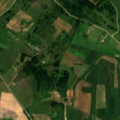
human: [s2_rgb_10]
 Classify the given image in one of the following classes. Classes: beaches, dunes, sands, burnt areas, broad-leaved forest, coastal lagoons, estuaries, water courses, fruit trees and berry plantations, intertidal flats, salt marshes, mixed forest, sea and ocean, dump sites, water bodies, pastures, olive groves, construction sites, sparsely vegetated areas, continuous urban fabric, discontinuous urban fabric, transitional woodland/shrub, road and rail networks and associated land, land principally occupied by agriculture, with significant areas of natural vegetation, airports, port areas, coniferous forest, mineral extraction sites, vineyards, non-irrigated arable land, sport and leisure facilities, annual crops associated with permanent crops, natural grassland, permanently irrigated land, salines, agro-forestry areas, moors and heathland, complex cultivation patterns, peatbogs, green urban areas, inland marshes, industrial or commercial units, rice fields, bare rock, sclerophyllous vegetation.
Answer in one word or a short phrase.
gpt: non-irrigated arable land, pastures, complex cultivation patterns, land principally occupied by agriculture, with significant areas of natural vegetation, transitional woodland/shrub